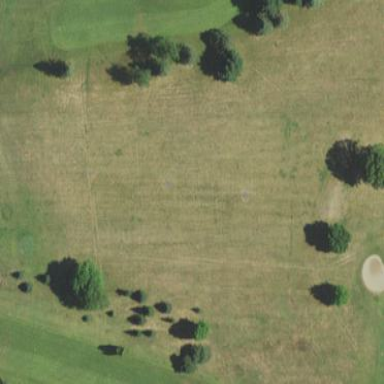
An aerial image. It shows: Driving range for golf on grass.